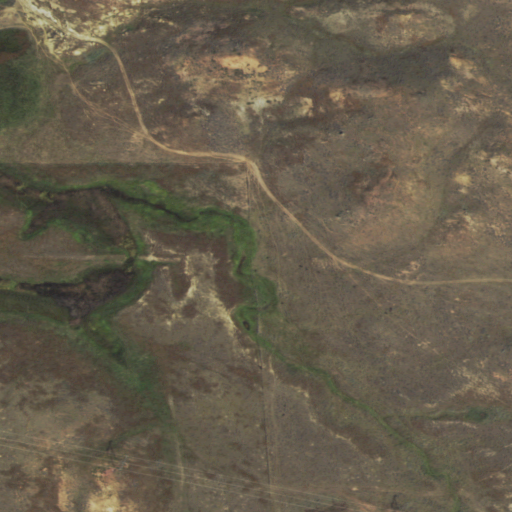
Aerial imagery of valley in Wyoming named Gilbert Draw containing shrub, grassland, and herbaceous wetlands